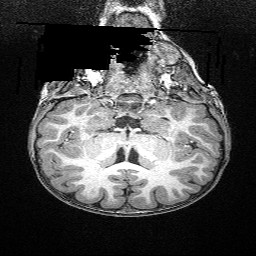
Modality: T1w
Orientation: sagittal